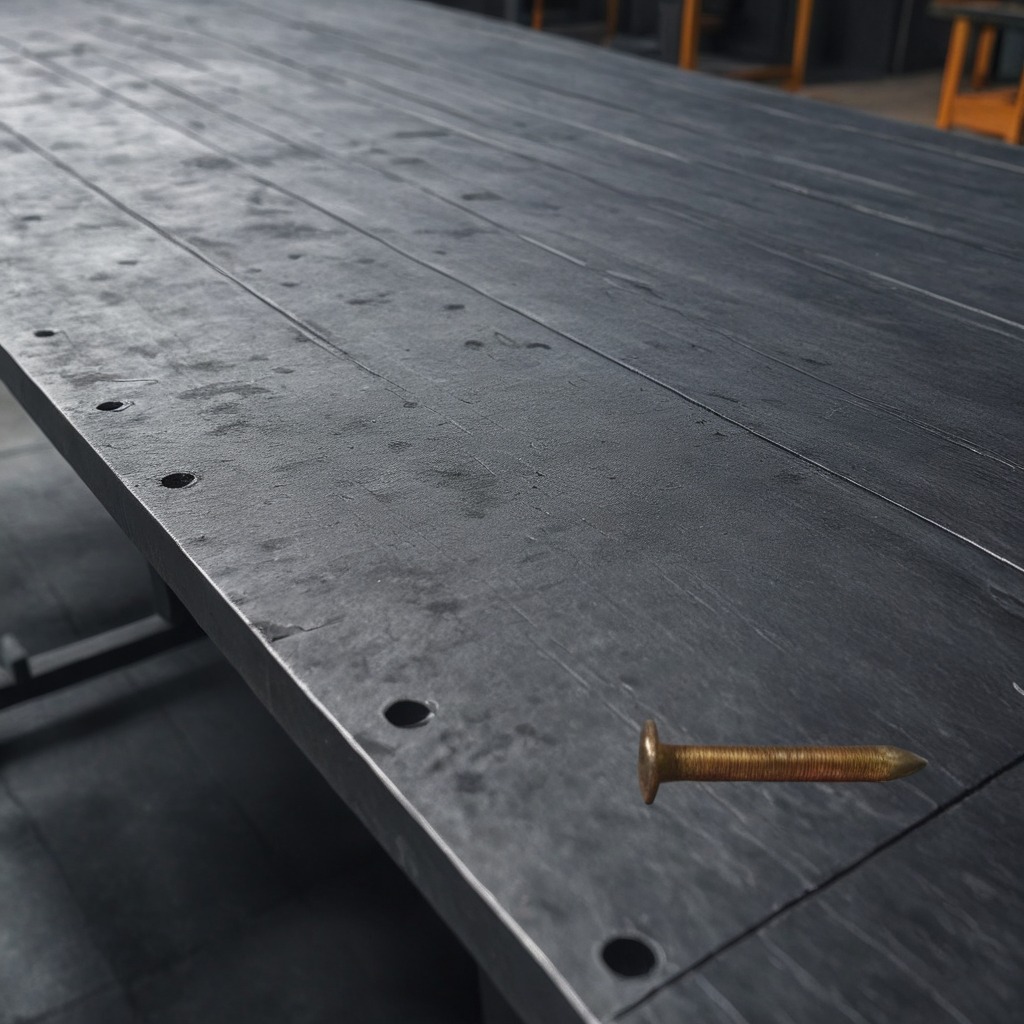
An iron nail is lying on the cold steel table in a mining workshop.